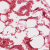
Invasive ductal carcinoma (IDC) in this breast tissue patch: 0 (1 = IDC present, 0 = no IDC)